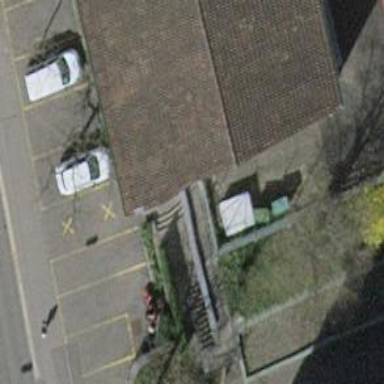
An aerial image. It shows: Bicycle parking area.